Question: How can I do something like using HTML and CSS:

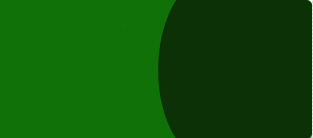
Answer: You can use a circle inside the parent container and hide the unwanted section. No need of gradient or ':after' or ':before'
'''
.wrap {
background-color: #0F7107;
height: 140px;
width: 310px;
position: relative;
overflow: hidden;
}
.circle {
width: 250px;
height: 250px;
border-radius: 50%;
background: #0D3106;
position: absolute;
right: -100px;
top: -50px;
}
'''
'''
<div class="wrap">
<div class="circle"></div>
</div>
'''